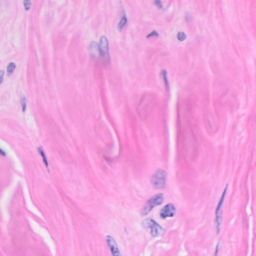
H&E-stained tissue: Breast